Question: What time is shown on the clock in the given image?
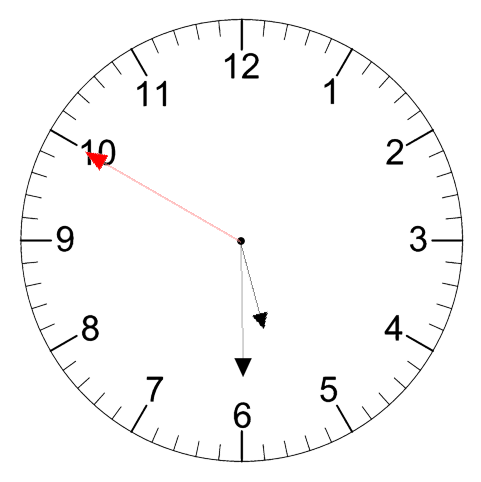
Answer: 05:29:50